Question: New to forum and very new to VBA. I'm trying to consolidate data off hundreds of forms I get every month. I have to grab a few extra fields off the forms (names, dates, stores) and fill down alongside the other columns. I've run into the error of when there is only one row of data and can't autofill. I've tried to work around this with an IF, Then, Else. What happens is after it hits a file that has that one row, it will not do the autofill on any subsequent files with more than one. It almost works.
Code:
'''
Sub test()
Dim FolderPath As String
Dim FileName As String
Dim wb As Excel.Workbook
Dim Erow
Application.ScreenUpdating = 0
Application.DisplayAlerts = 0
FolderPath = "C:\Users\Test\"
FileName = Dir(FolderPath & "*.xlsx")
Do While FileName <> ""
Workbooks.Open (FolderPath & FileName)
Range("B10").Select
Selection.Copy
Range("K17").Select
ActiveSheet.Paste
Range("J9").Select
Application.CutCopyMode = False
Selection.Copy
Range("L17").Select
ActiveSheet.Paste
Range("J11").Select
Selection.Copy
Range("M17").Select
ActiveSheet.Paste
Dim lastRow As Long
If lastRow > 17 Then
lastRow = Range("D" & Rows.Count).End(xlUp).Row
Range("K17").AutoFill Destination:=Range("K17:K" & lastRow),
Type:=xlFillCopy
lastRow = Range("D" & Rows.Count).End(xlUp).Row
Range("L17").AutoFill Destination:=Range("L17:L" & lastRow),
Type:=xlFillCopy
lastRow = Range("D" & Rows.Count).End(xlUp).Row
Range("M17").AutoFill Destination:=Range("M17:M" & lastRow),
Type:=xlFillCopy
Else
ActiveWorkbook.Save
Range("A17:M200").Copy
ActiveWorkbook.Close
End If
Erow = Sheet1.Cells(Rows.Count, 1).End(xlUp).Offset(1, 0).Row
ActiveSheet.Paste Destination:=Worksheets("Sheet1").Range(Cells(Erow, 1), Cells(Erow, 13))
FileName = Dir
Loop
End Sub
'''
Here is a screenshot of what happens after the "one row" file.
### Error After One Row, Auto Fill stops

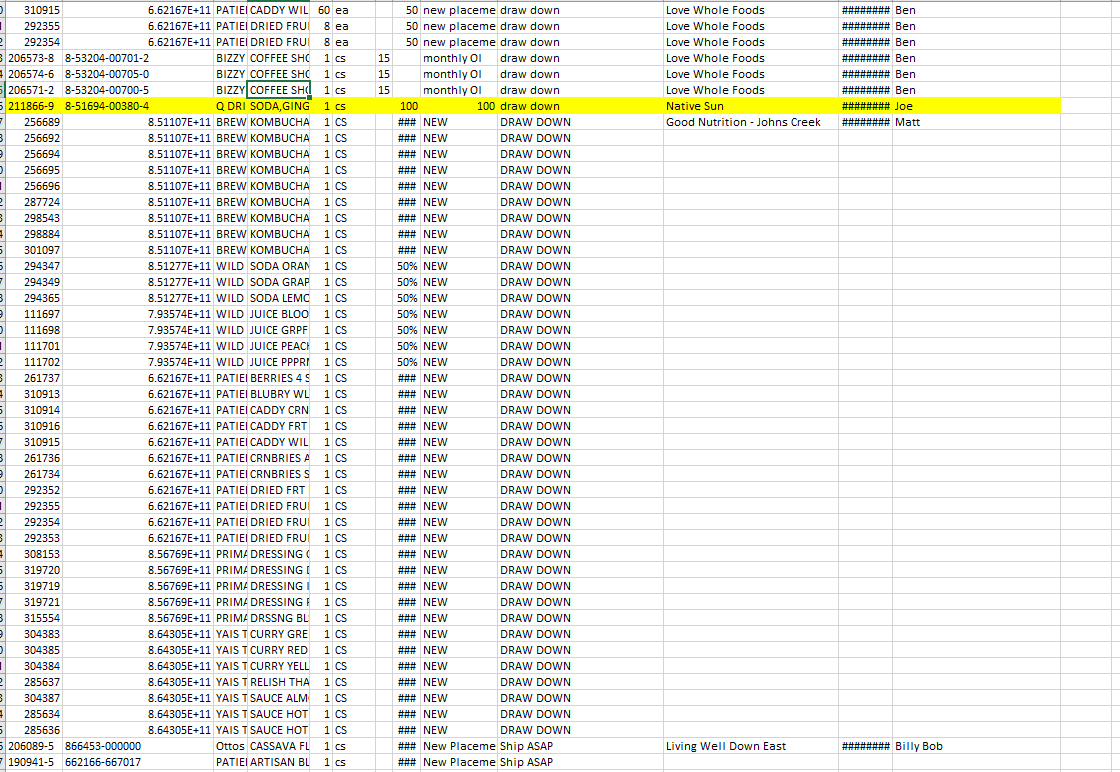
Answer: The problem arises from having the calculation for the lastrow within the IF statement. The lastrow is only recalculates when lastRow > 17 from the previous workbook.
Calculate lastrow before the IF statement, so that you're looking at the lastrow of the current workbook each time.